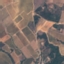
Land use / land cover: PermanentCrop